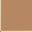
Piece: xx